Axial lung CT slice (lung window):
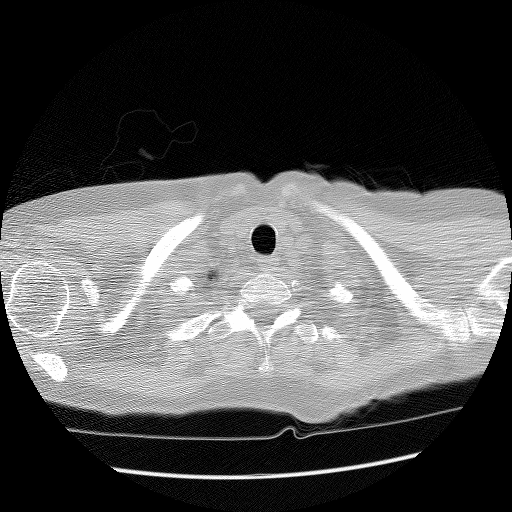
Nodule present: no